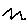
Label: zigzag